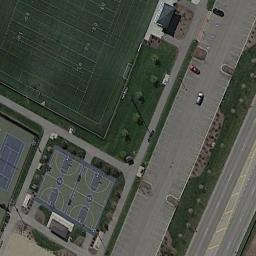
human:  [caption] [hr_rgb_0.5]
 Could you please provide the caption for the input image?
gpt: There are two basketball courts next to the grass with a road pass by .

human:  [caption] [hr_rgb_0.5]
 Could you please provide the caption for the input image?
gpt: A group of people are playing on different basketball courts .

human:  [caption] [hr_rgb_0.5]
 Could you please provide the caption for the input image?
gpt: Two basketball courts next to some sport areas and a parking lot beside .

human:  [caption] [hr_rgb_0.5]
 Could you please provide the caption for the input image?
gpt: The basketball courts surrounded by roads are next to the lawn and the parking lot .

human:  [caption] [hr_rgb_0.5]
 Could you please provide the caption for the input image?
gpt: The roads are beside the basketball courts .